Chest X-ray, AP view. Patient: 31 years old, sex M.
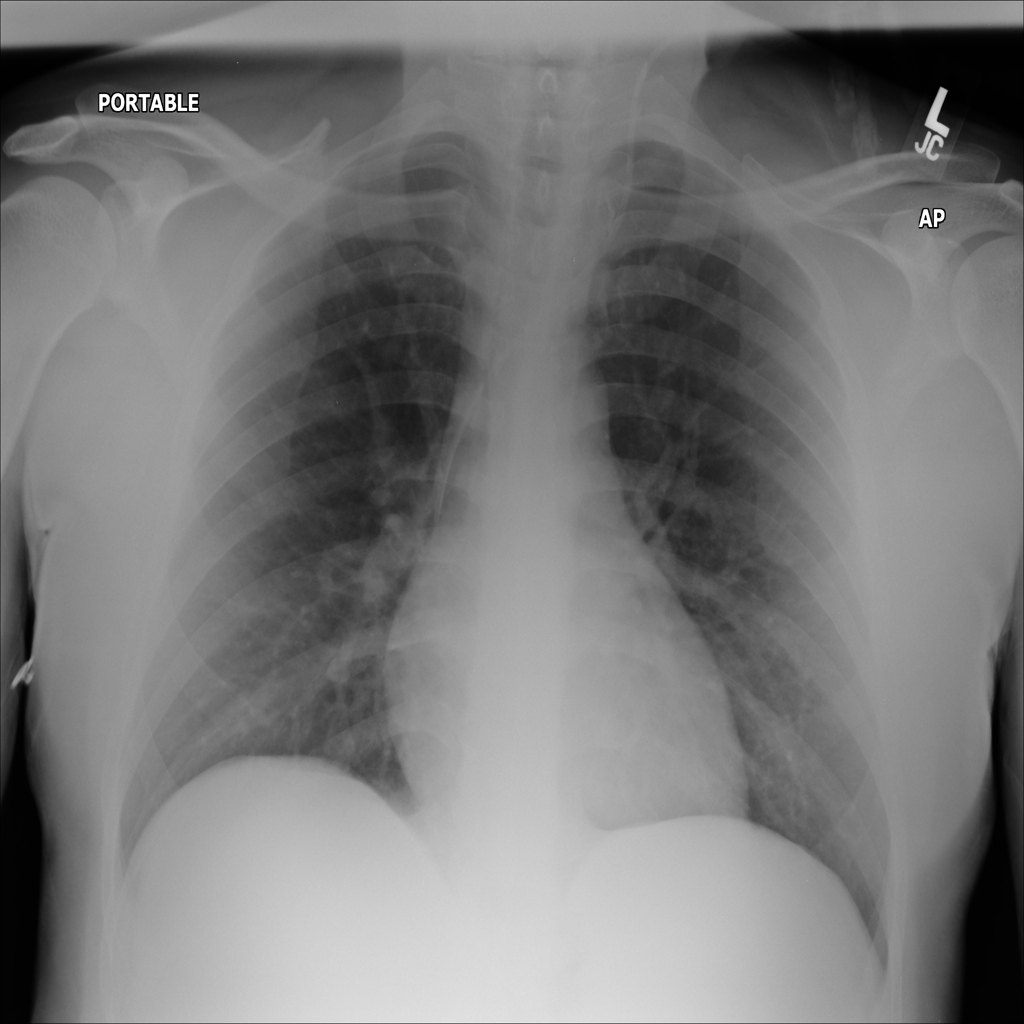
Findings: No Finding